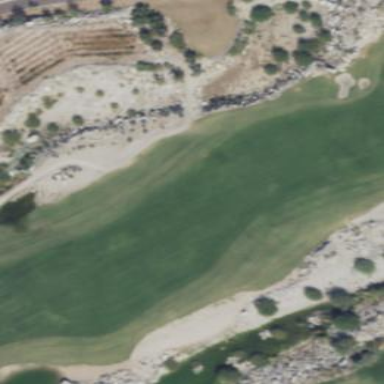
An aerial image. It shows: Rough area on grassy golf course.